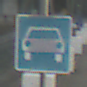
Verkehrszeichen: Kraftfahrstrasse
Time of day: SunriseSunset
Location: Outdoor (Urban)
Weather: PartlyCloudy
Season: NotSpecified
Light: Natural